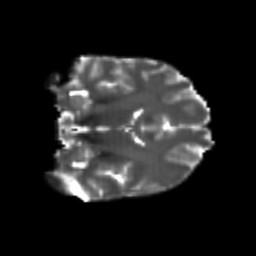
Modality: T2w
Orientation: coronal
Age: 20
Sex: female
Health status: healthy
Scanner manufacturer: philips
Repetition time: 7.388 s
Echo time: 0.08599 s